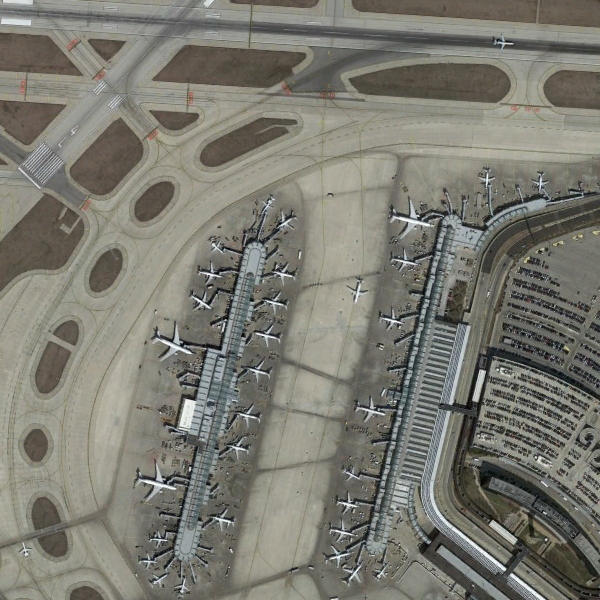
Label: Airport